Field crop: maize
Growth stage: 2
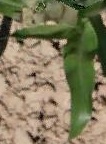
Species: maize